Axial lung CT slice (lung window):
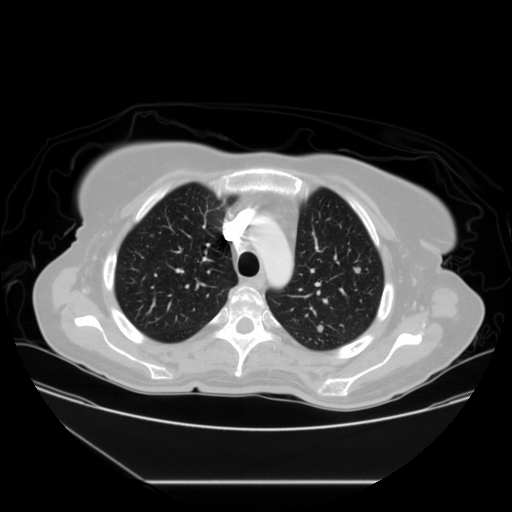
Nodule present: yes
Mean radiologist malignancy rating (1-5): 3